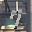
Label: 7